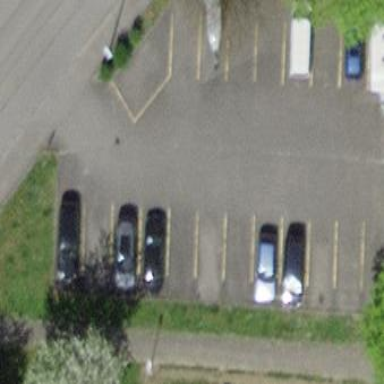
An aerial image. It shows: Parking area.